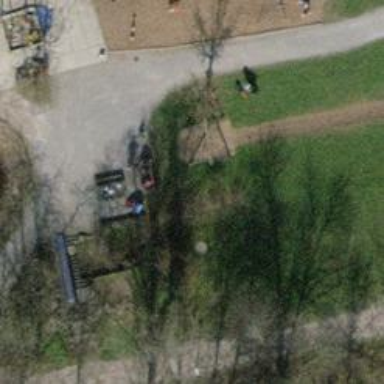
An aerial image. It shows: Playground featuring zipwire.